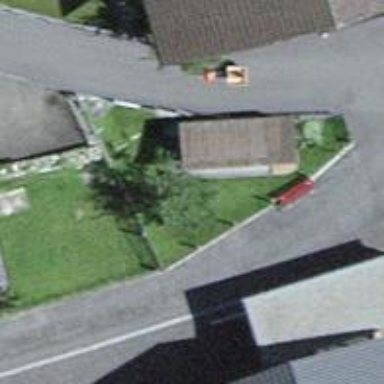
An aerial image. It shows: Brown bench in the vicinity.